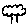
Label: tree